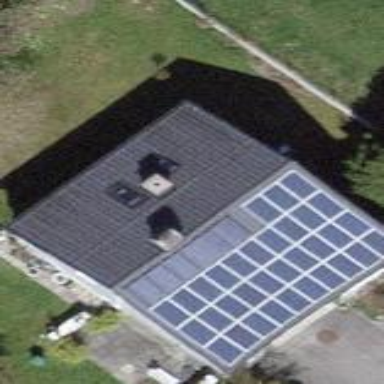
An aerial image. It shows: Solar power generator.